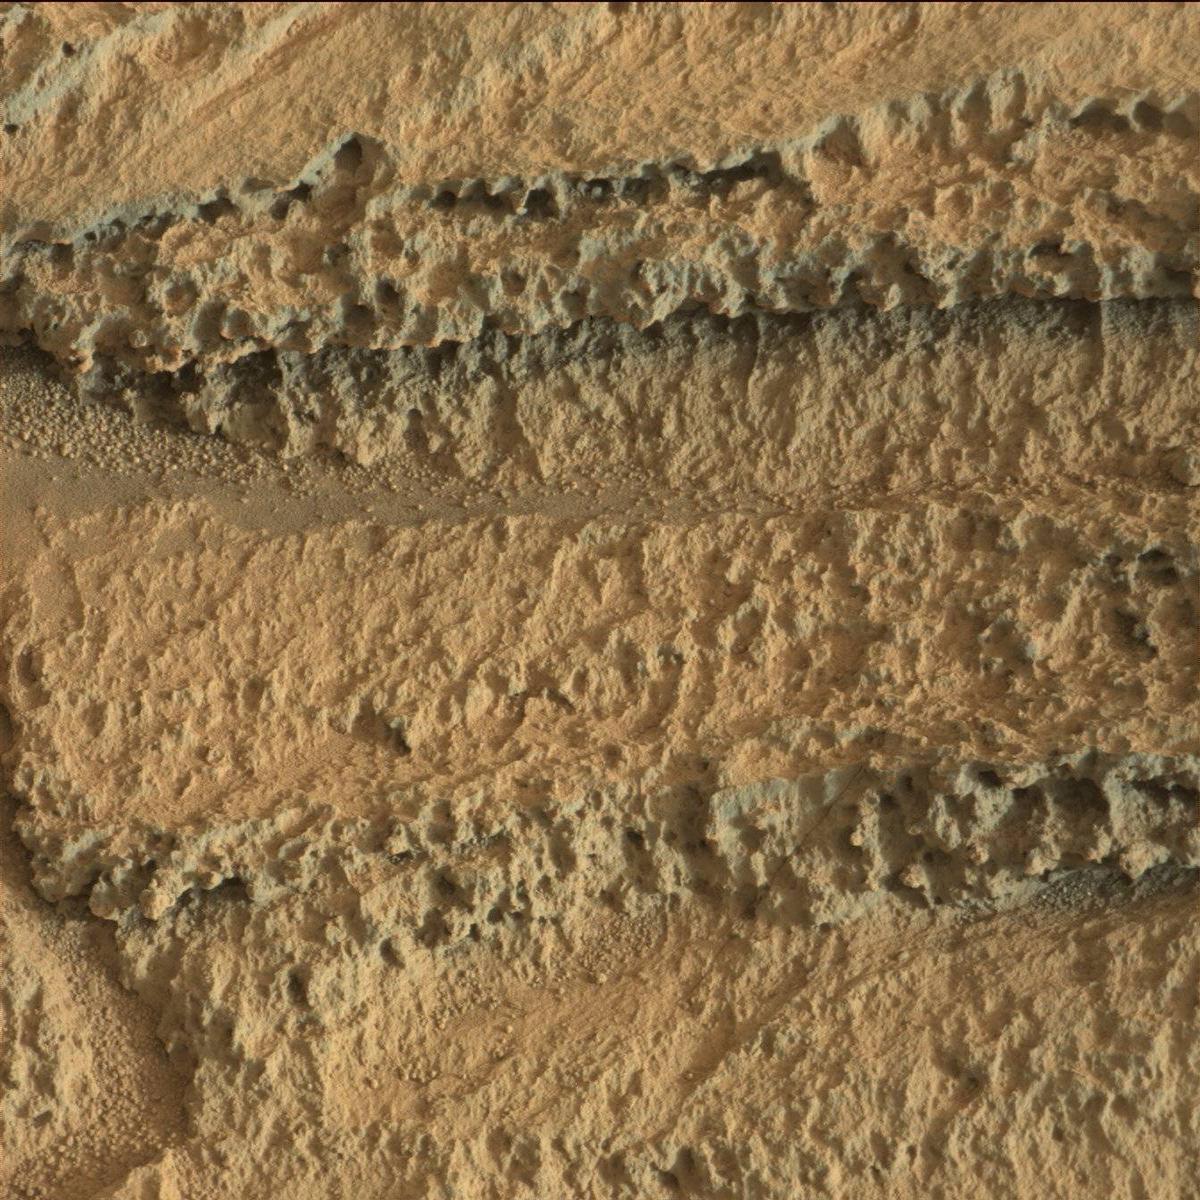
Terrain classes present: Bedrock, Sand / Soil